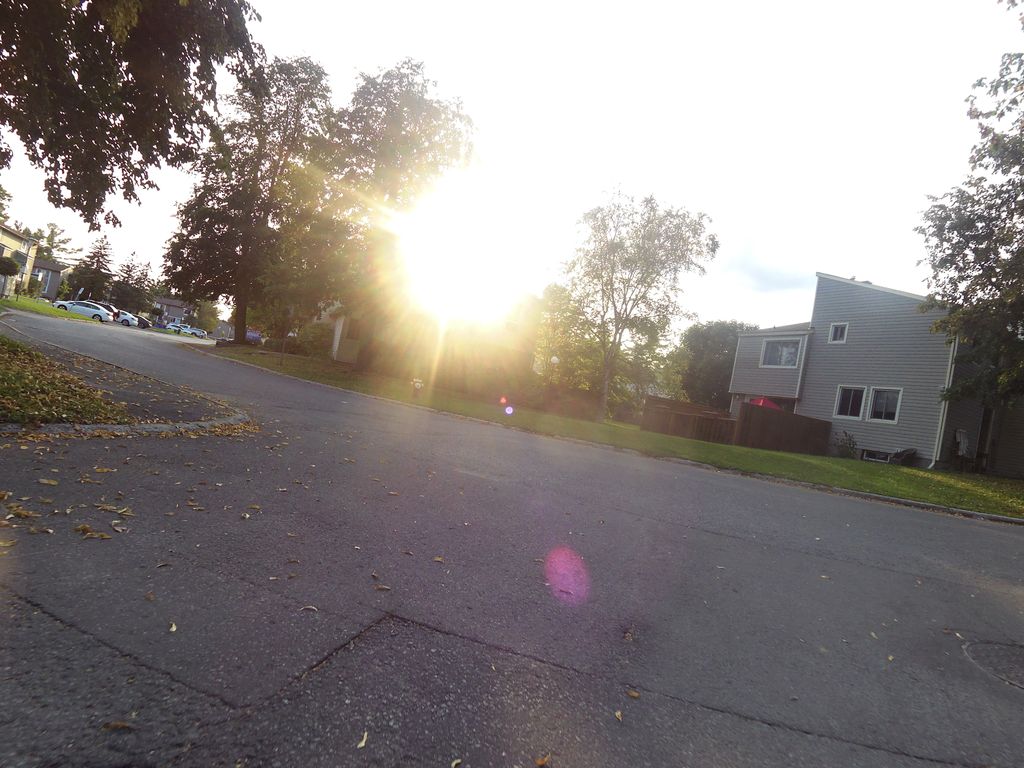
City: ottawa-gatineau